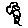
Label: flower